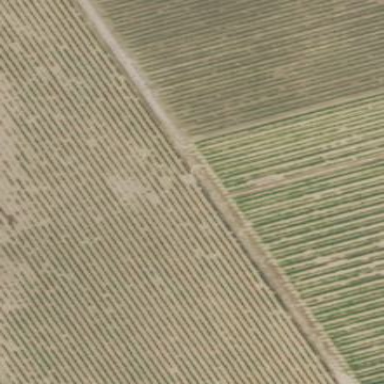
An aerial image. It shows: Vineyard where grapes are grown.